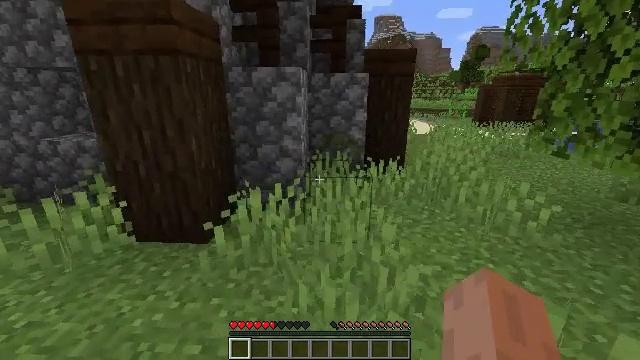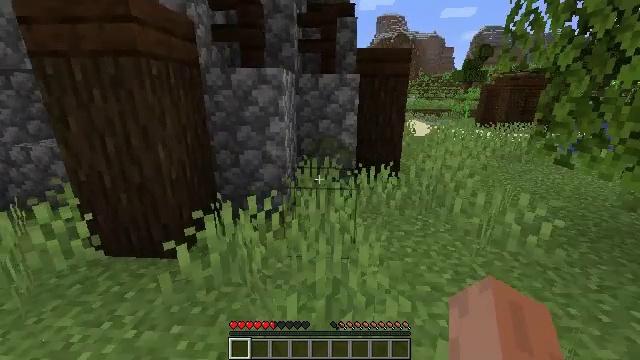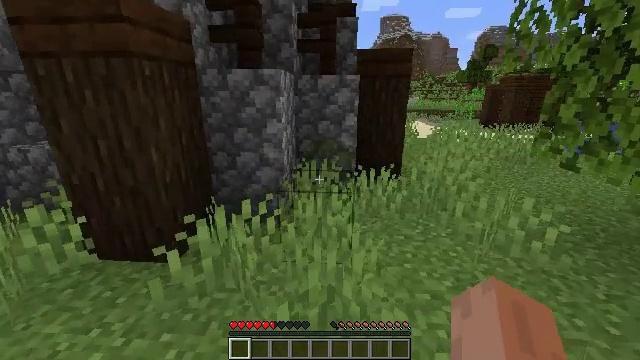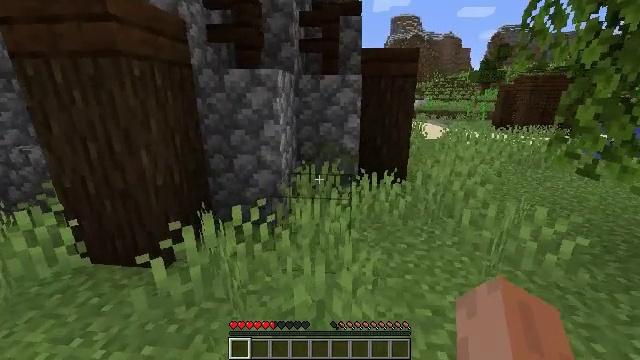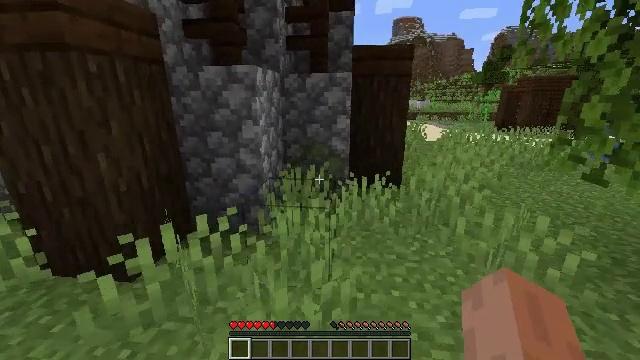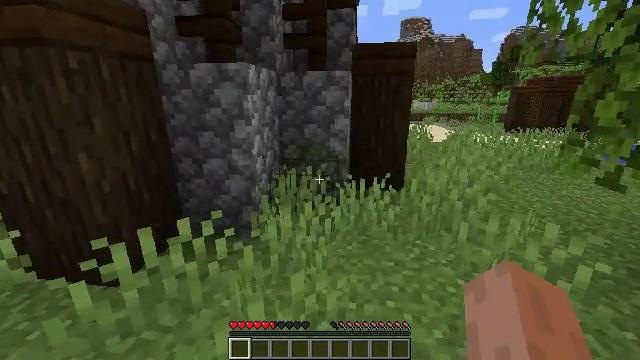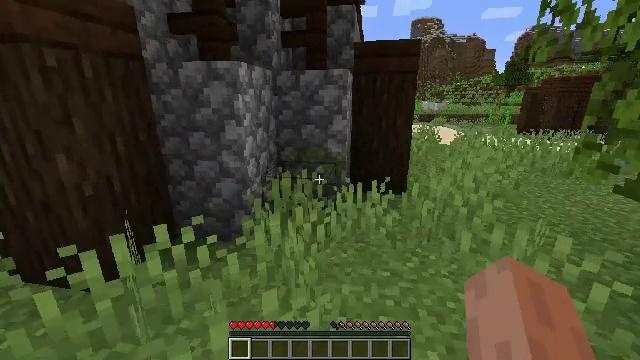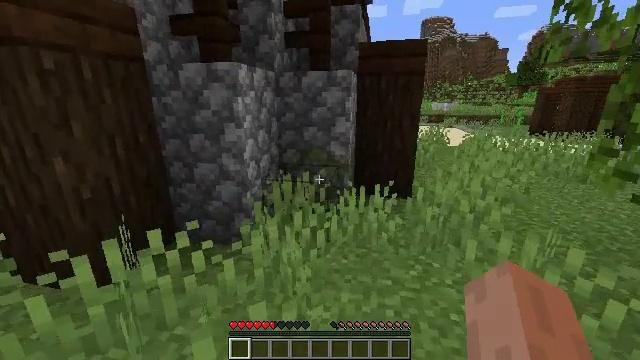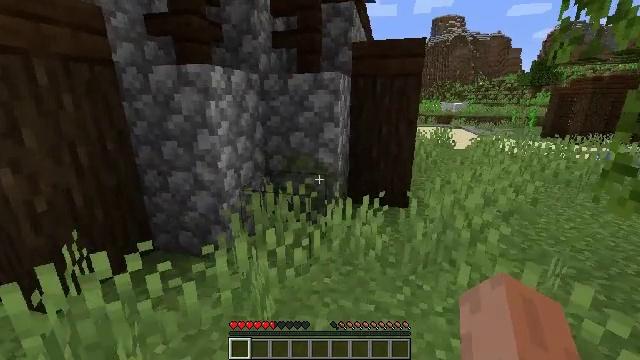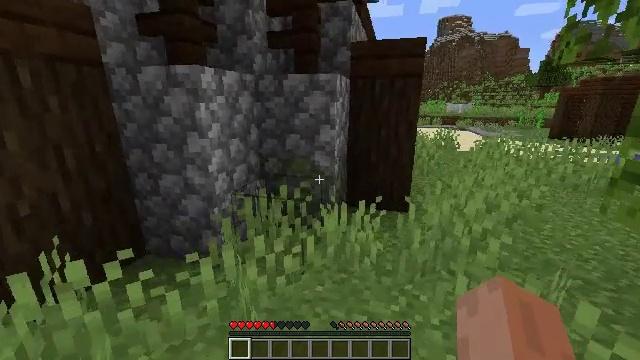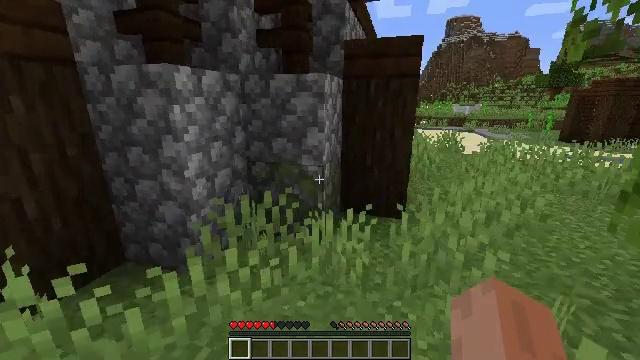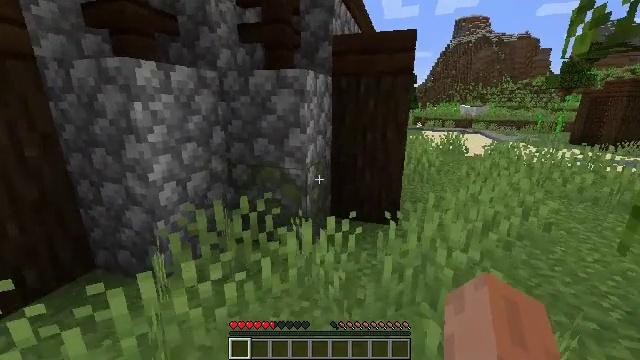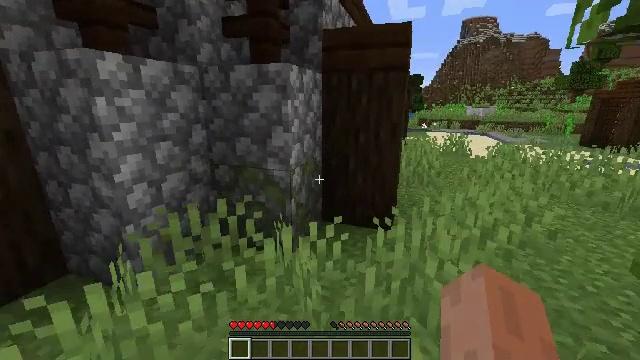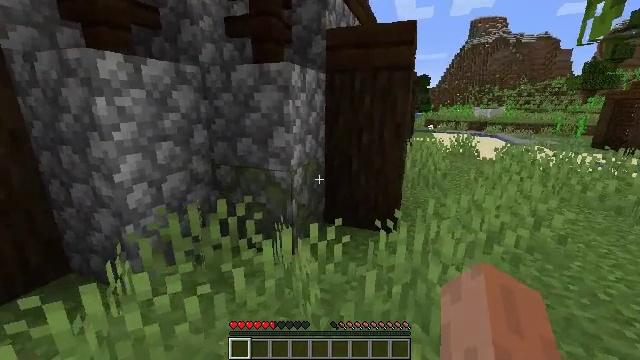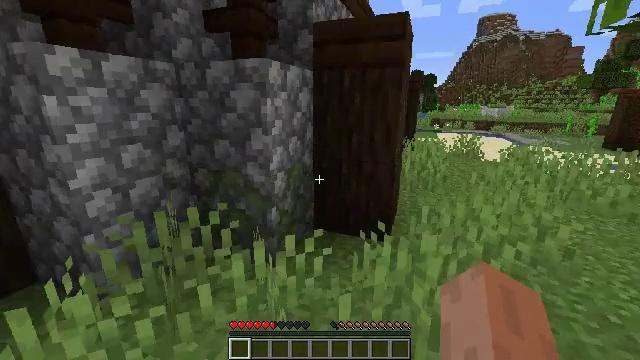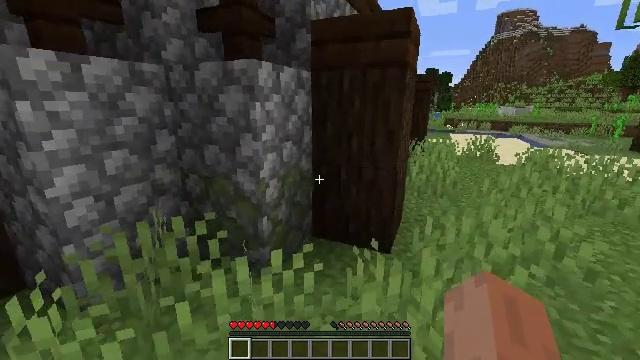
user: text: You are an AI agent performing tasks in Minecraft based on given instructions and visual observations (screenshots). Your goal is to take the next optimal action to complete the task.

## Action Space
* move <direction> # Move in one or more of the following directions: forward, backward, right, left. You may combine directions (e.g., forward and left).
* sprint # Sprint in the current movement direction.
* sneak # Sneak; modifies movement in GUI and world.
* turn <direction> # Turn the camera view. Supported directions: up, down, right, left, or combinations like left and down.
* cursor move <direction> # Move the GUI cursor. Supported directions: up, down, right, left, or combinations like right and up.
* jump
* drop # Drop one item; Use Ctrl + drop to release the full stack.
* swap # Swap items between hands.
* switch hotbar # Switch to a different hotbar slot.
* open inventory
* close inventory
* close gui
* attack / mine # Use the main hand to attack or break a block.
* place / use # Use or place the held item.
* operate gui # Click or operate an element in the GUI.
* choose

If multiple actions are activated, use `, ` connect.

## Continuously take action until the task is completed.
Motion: motion action
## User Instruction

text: Mine the birch planks.
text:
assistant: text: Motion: move forward and move right, attack / mine
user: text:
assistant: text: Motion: move forward and move right, attack / mine
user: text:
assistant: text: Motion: move forward and move right, turn left, attack / mine
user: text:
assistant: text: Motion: move forward and move right, attack / mine
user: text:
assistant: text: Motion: move forward and move right, turn left, attack / mine
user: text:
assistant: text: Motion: move forward and move right, turn left, attack / mine
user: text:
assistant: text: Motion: move forward and move right, turn left, attack / mine
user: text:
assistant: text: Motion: move forward and move right, turn left, attack / mine
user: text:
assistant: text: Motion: move forward and move right, turn left, attack / mine
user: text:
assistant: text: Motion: move forward and move right, turn left, attack / mine
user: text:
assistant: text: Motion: move forward and move right, turn left, attack / mine
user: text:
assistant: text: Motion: move forward and move right, turn left, attack / mine
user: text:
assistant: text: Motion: move forward and move right, turn left, attack / mine
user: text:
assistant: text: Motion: move forward and move right, turn left, attack / mine
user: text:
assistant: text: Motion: move forward and move right, turn left, attack / mine
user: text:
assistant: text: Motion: move forward and move right, turn left, attack / mine
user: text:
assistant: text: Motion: move forward and move right, turn left, attack / mine
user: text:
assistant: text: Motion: move forward and move right, turn left, attack / mine
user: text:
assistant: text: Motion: move forward and move right, turn left, attack / mine
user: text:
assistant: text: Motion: move forward and move right, attack / mine
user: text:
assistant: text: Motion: move forward and move right, attack / mine
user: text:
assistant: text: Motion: move forward and move right, turn left, attack / mine
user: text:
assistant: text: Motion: move forward and move right, turn left, attack / mine
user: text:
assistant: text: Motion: move forward and move right, turn left, attack / mine
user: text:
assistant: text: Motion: move forward and move right, attack / mine
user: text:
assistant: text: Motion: move forward and move right, turn left, attack / mine
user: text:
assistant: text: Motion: move forward and move right, turn left, attack / mine
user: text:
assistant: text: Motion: move forward and move right, turn left, attack / mine
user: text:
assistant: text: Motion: move forward and move right, turn left, attack / mine
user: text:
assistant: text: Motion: move forward and move right, attack / mine